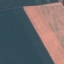
Land use / land cover class: AnnualCrop